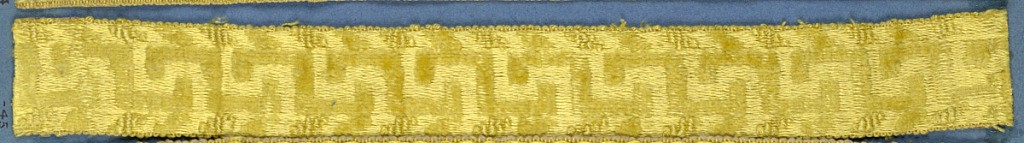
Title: Trimming
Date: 19th century
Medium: silk Technique: cut supplementary warp pile in a satin foundation (velvet)
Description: Yellow trimming fragment in a design of detached forms resemblling a Greek key motif.